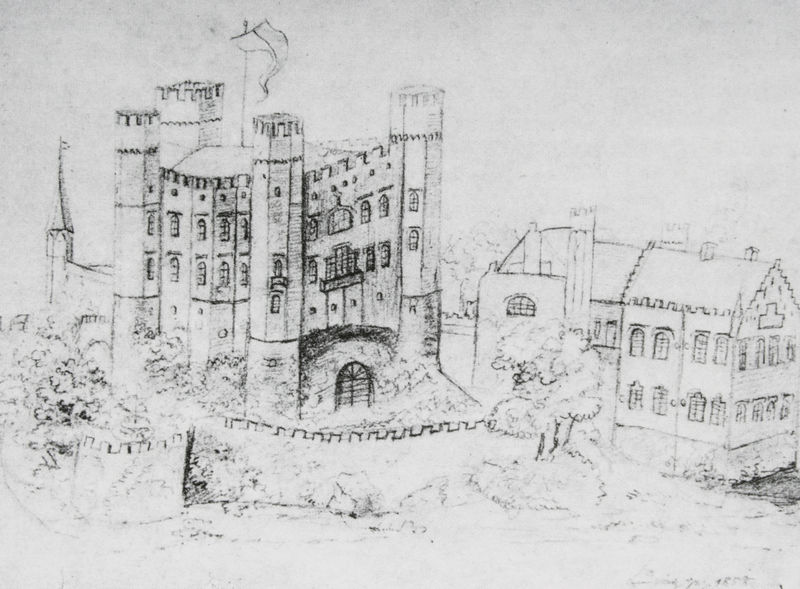
Titel: Kinderzeichnung Luwigs II., Schloß Hohenschwangau
Künstler: König Ludwig II.
Schlagwörter: baum, felsen, laub, weiß, bäume, landschaft, stadt, fenster, grau, kreide, schwarz, skizze, zeichnung, anlage, dach, gebäude, gras, haus, schloss, alt, barock, stein, steine, häuser, wind, busch, gebüsch, kirche, boden, reich, kind, renaissance, turm, turmspitze, balkon, ecke, ansicht, bogen, fahne, flagge, mast, giebel, mauer, hof, wehen, dick, tor, zinnen, wände, vier, eingang, erker, burg, türmchen, türme, palast, kohle, festung, stich, illustration, schwarzweiß, bleistift, entwurf, ritter, wimpel, neu, mauern, mittelalter, märchen, graben, stange, zinne, kastell, burgmauer, maier, zinnn, vorburg